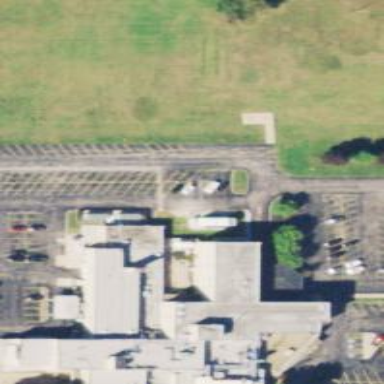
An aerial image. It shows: Healthcare facility identified as hospital.